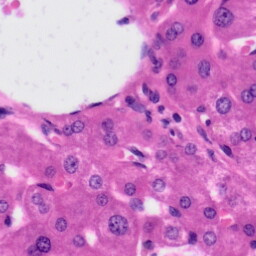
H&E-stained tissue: Liver